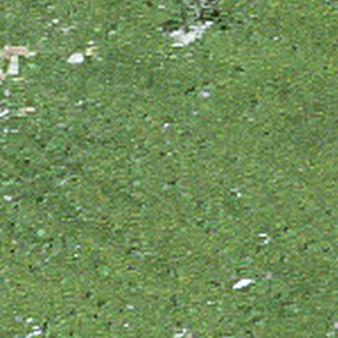
Label: other